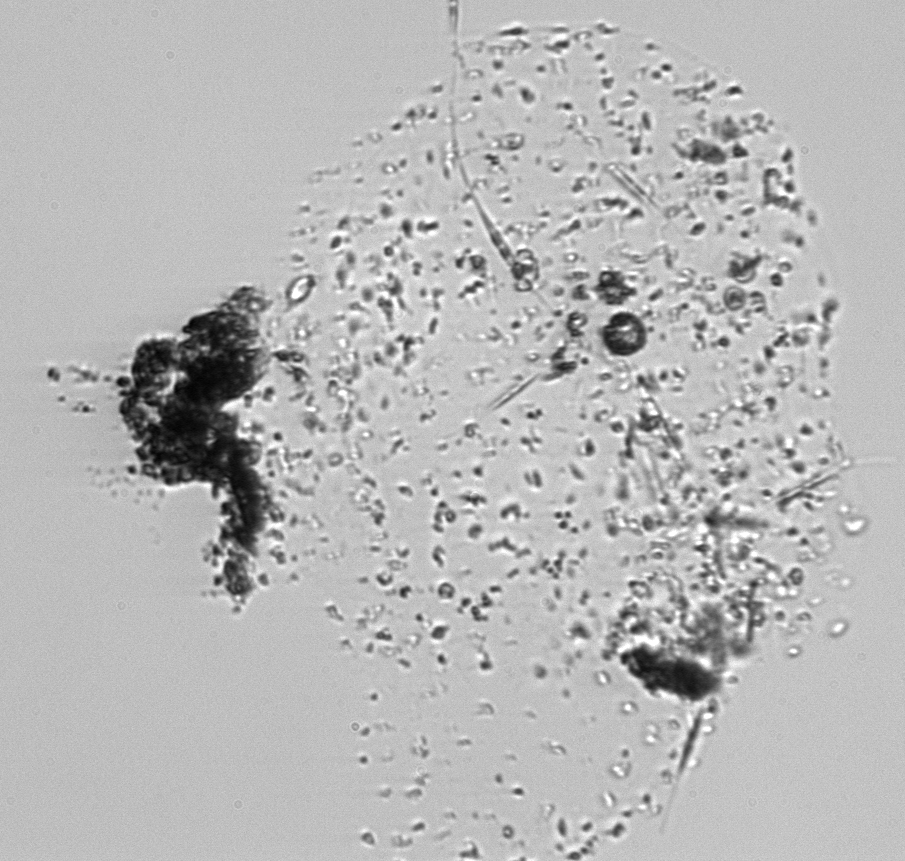
Label: Phaeocystis